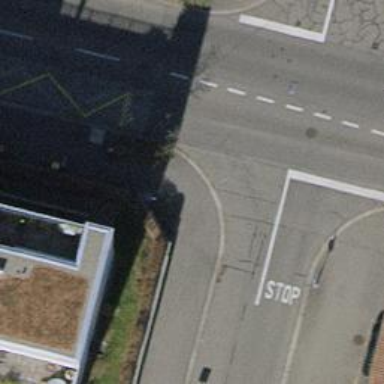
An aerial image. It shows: Unmarked crossing with traffic calming table.